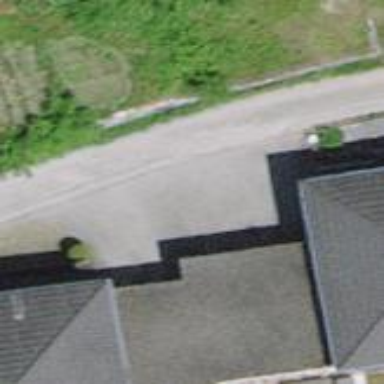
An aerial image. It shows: Group of garages.